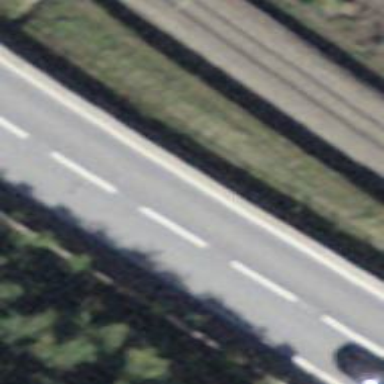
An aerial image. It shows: Asphalt road classified as primary highway.